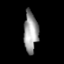
Tissue: prostate
Cell type: Fibroblasts
Senescence score: 0.7417
Nuclear area (px): 572
Mean DAPI intensity: 152.762